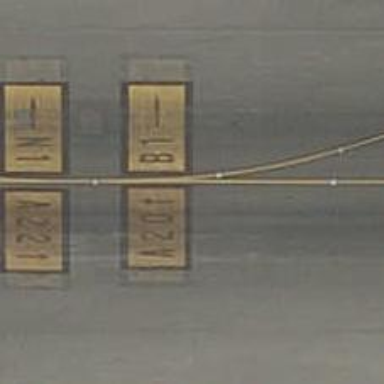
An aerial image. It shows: Image of taxiway at airport.